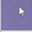
Piece: xx